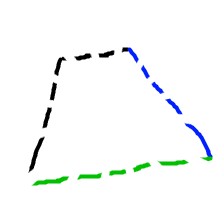
Shape: trapezoid